Question: I am new at web development so I come up with lots of problems. The one I am facing now is font size not set to fluid. I copied the code from youtube but I am not getting the same results as the YouTuber. Apparently, the text is supposed to change size as the width of the window changes. Please have a look at the code and attached images to understand the situation more precisely.
'''
* {
margin: 0;
padding: 0;
box-sizing: border-box;
}
html {
font-size: 62.5%;
--header1: calc(2rem+1vw);
--header2: calc(3.5rem+1vw);
--header3: calc(3rem+1vw);
--header4: calc(2.4rem+1vw);
--text: calc(1.5rem+1vw);
--big: calc(2.4rem+1vw);
--special-color: #906272;
--background-color: #414141;
--gray-text: #525252;
}
body {
font-family: "Roboto", sans-serif;
}
h1 {
font-size: var(--header1);
}
li,
button,
label,
input,
p {
font-size: calc (1rem + 1vw);
/* font-size: var(--text); */
}
h2 {
font-size: var(--header1);
}
h3 {
font-size: var(--header3);
font-weight: normal;
}
h4,
h5 {
font-size: var(--header4);
}
a {
text-decoration: none;
}
ul {
list-style: none;
}
.flex {
display: flex;
flex-direction: column;
align-items: center;
justify-content: center;
}
'''
'''
<link href="https://fonts.googleapis.com/css2?family=Roboto:ital,wght@0,100;0,300;0,400;0,500;0,700;1,100;1,300;1,400;1,500&display=swap"
rel="stylesheet" />
<h1>This is h1</h1>
<h2>This is h2</h2>
<h3>This is h3</h3>
<h4>This is h4</h4>
<h5>This is h5</h5>
<h6>This is h6</h6>
<p>
This is p<br />Lorem ipsum dolor sit amet, consectetur adipisicing elit.
Cum eos quidem sunt cumque. Eos aut sunt provident ratione quia in commodi
nam harum, nihil soluta praesentium facilis error dolorum similique quos
quas quam cupiditate odio pariatur animi, odit quod at mollitia? Facere
laborum maiores illum culpa earum voluptatibus reprehenderit impedit.
</p>
'''

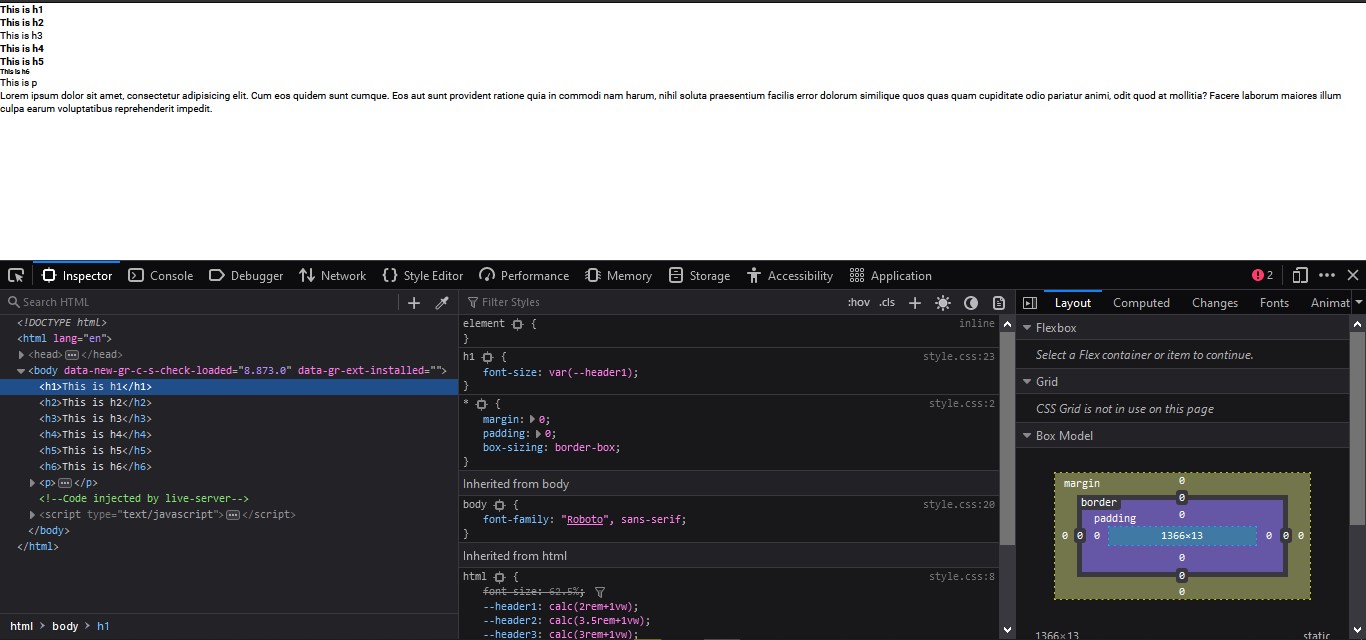
Answer: css calc need some spaces...
'''
body {
font-family : "Roboto", sans-serif;
font-size : 62.5%;
--header1 : calc( 2rem + 1vw );
--header2 : calc( 3.5rem + 1vw );
--header3 : calc( 3rem + 1vw );
--header4 : calc( 2.4rem + 1vw );
--text : calc( 1.5rem + 1vw );
--big : calc( 2.4rem + 1vw );
}
h1 { font-size : var(--header1); }
h2 { font-size : var(--header1); }
h3 {
font-size : var(--header3);
font-weight : normal;
}
h4, h5 {
font-size : var(--header4);
}
'''
'''
<link href="https://fonts.googleapis.com/css2?family=Roboto:ital,wght@0,100;0,300;0,400;0,500;0,700;1,100;1,300;1,400;1,500&display=swap"
rel="stylesheet" />
<h1>This is h1</h1>
<h2>This is h2</h2>
<h3>This is h3</h3>
<h4>This is h4</h4>
<h5>This is h5</h5>
<h6>This is h6</h6>
'''